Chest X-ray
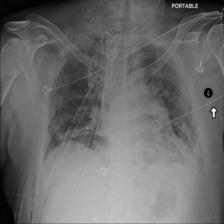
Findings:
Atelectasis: negative
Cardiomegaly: negative
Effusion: negative
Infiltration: negative
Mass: negative
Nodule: negative
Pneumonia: negative
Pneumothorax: negative
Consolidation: negative
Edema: negative
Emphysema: negative
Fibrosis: negative
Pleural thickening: negative
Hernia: negative